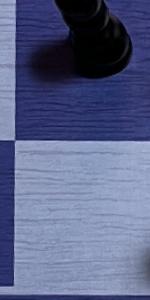
Label: Empty